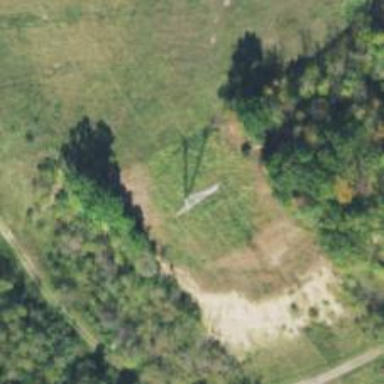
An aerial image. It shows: Lattice structure tower used for power distribution.